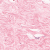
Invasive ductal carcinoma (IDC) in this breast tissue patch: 0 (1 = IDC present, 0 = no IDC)